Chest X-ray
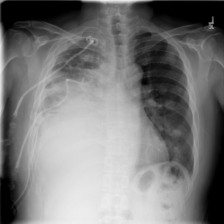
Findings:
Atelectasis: negative
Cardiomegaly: negative
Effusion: negative
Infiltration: negative
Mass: negative
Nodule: negative
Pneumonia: negative
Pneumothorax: negative
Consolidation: negative
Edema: negative
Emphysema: negative
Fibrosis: negative
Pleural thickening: negative
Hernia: negative